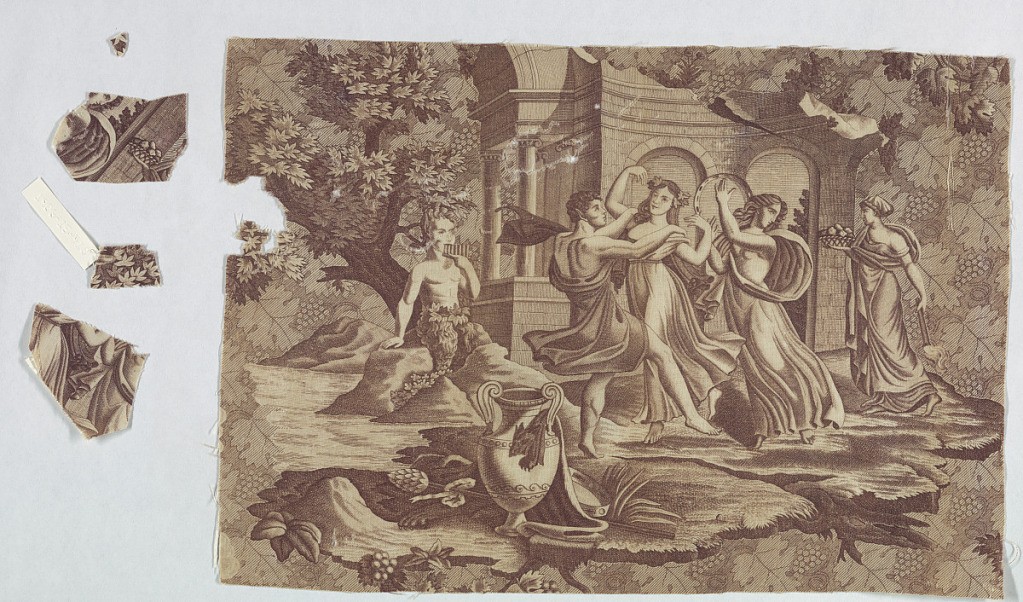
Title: Fragment
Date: early 19th century
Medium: cotton Technique: printed on plain weave
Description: Fragment shows several dancing figures in Classical dress in front of temple ruins. A satyr playing a pan flute is on the left. A large urn is set on the ground in front. In purple on white.